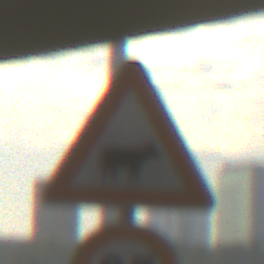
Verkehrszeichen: ViehtriebLinks
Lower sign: Geschwindigkeit20
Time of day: SunriseSunset
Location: Outdoor (Suburban)
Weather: PartlyCloudy
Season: NotSpecified
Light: Natural